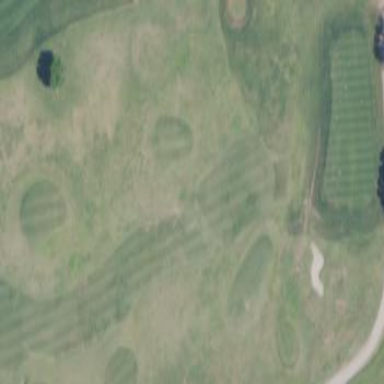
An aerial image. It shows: Area with grass used as rough in golf course.